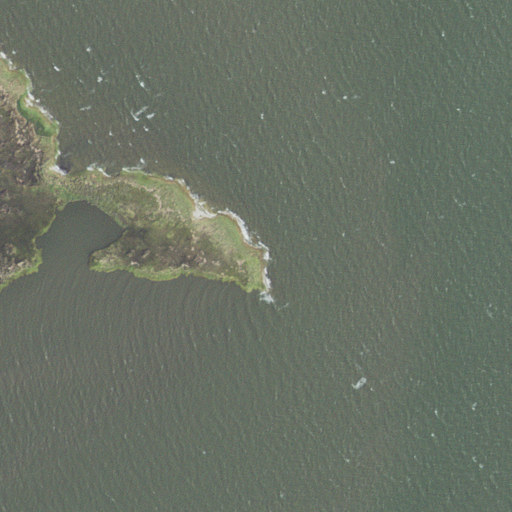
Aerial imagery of cape in North Carolina named Long Point containing open water and herbaceous wetlands